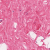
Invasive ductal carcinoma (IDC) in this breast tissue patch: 0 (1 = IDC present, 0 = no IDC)